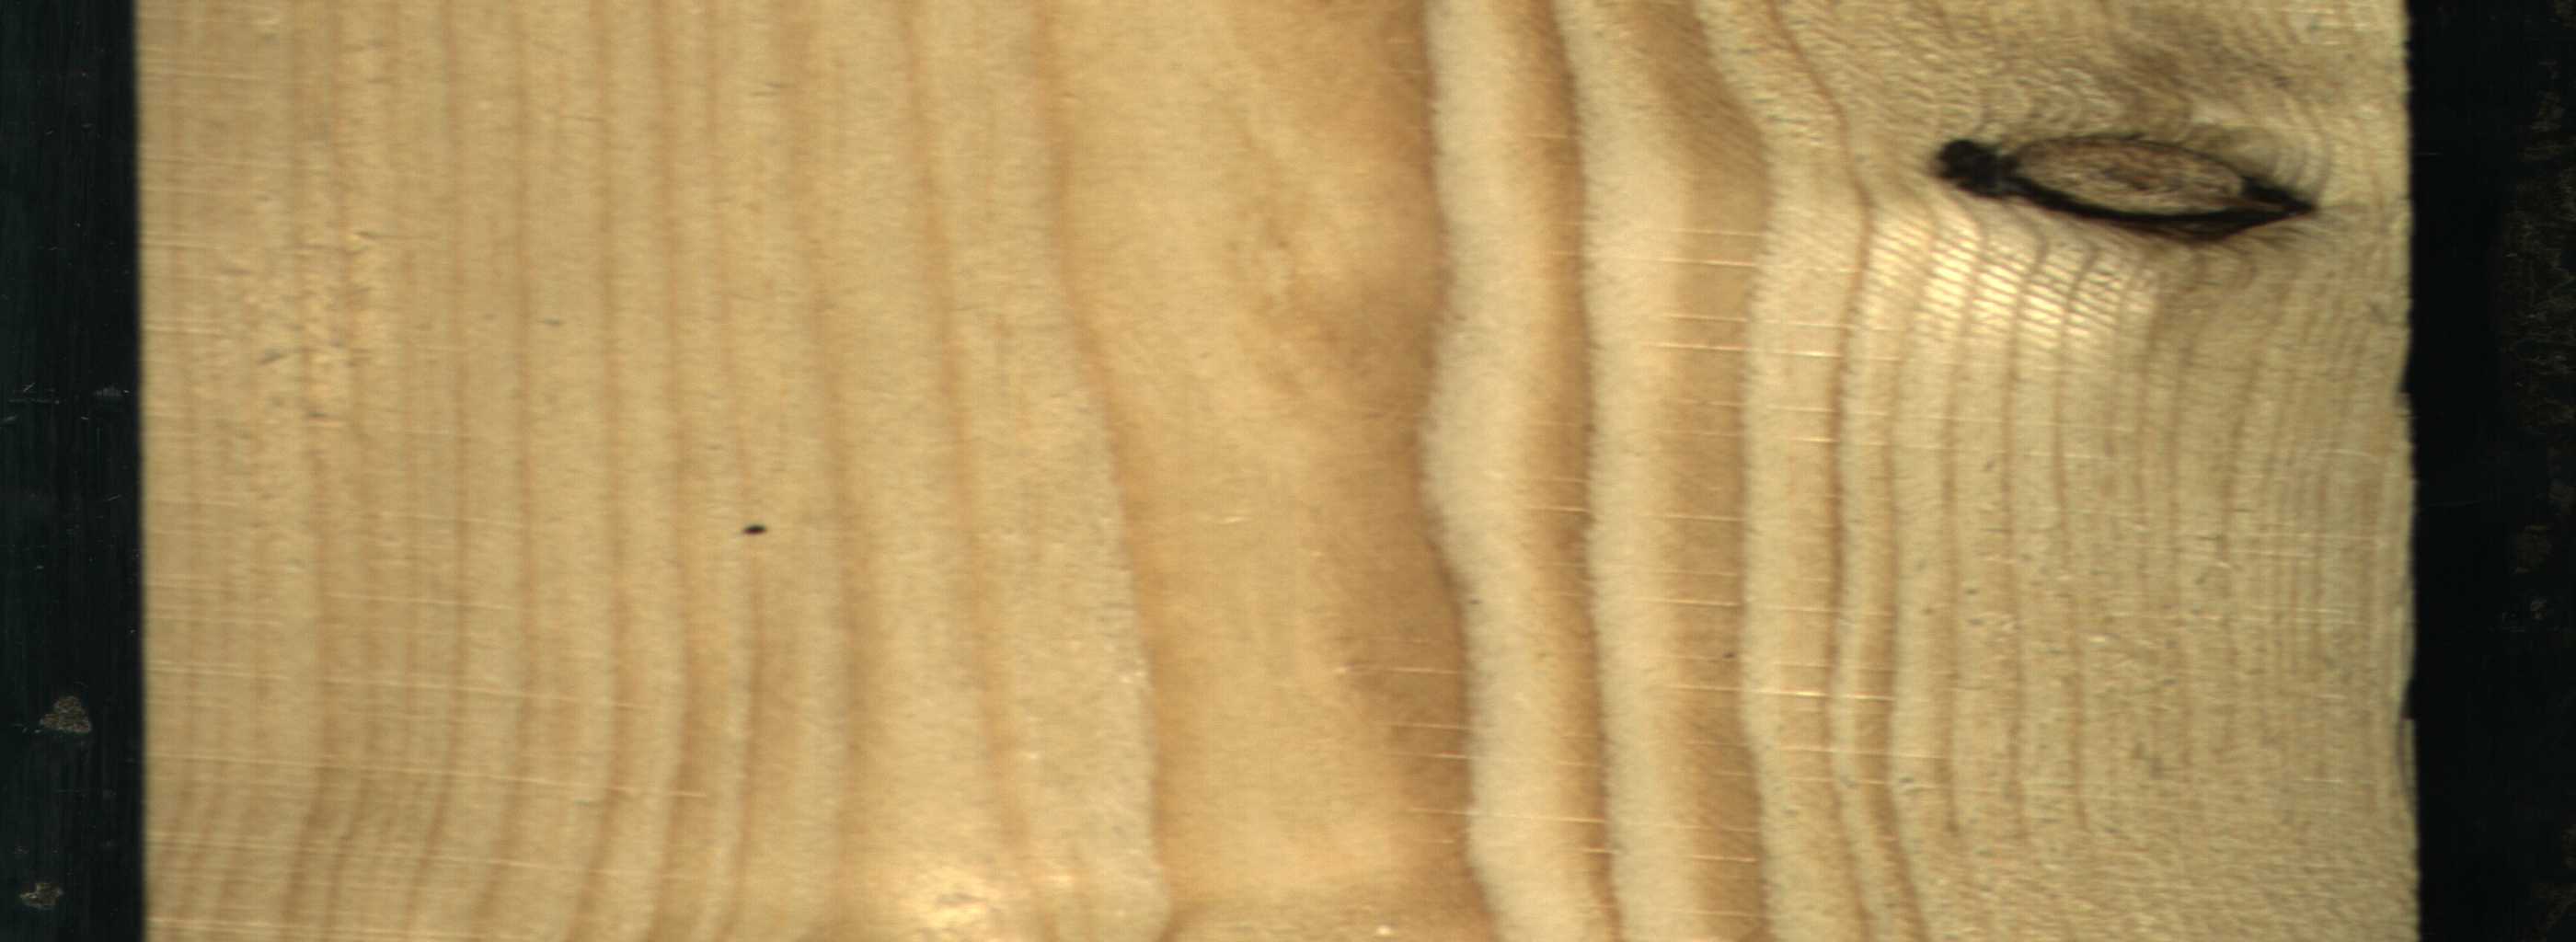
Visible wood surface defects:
Dead_Knot
Dead_Knot